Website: home-depot
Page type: customer-info-address
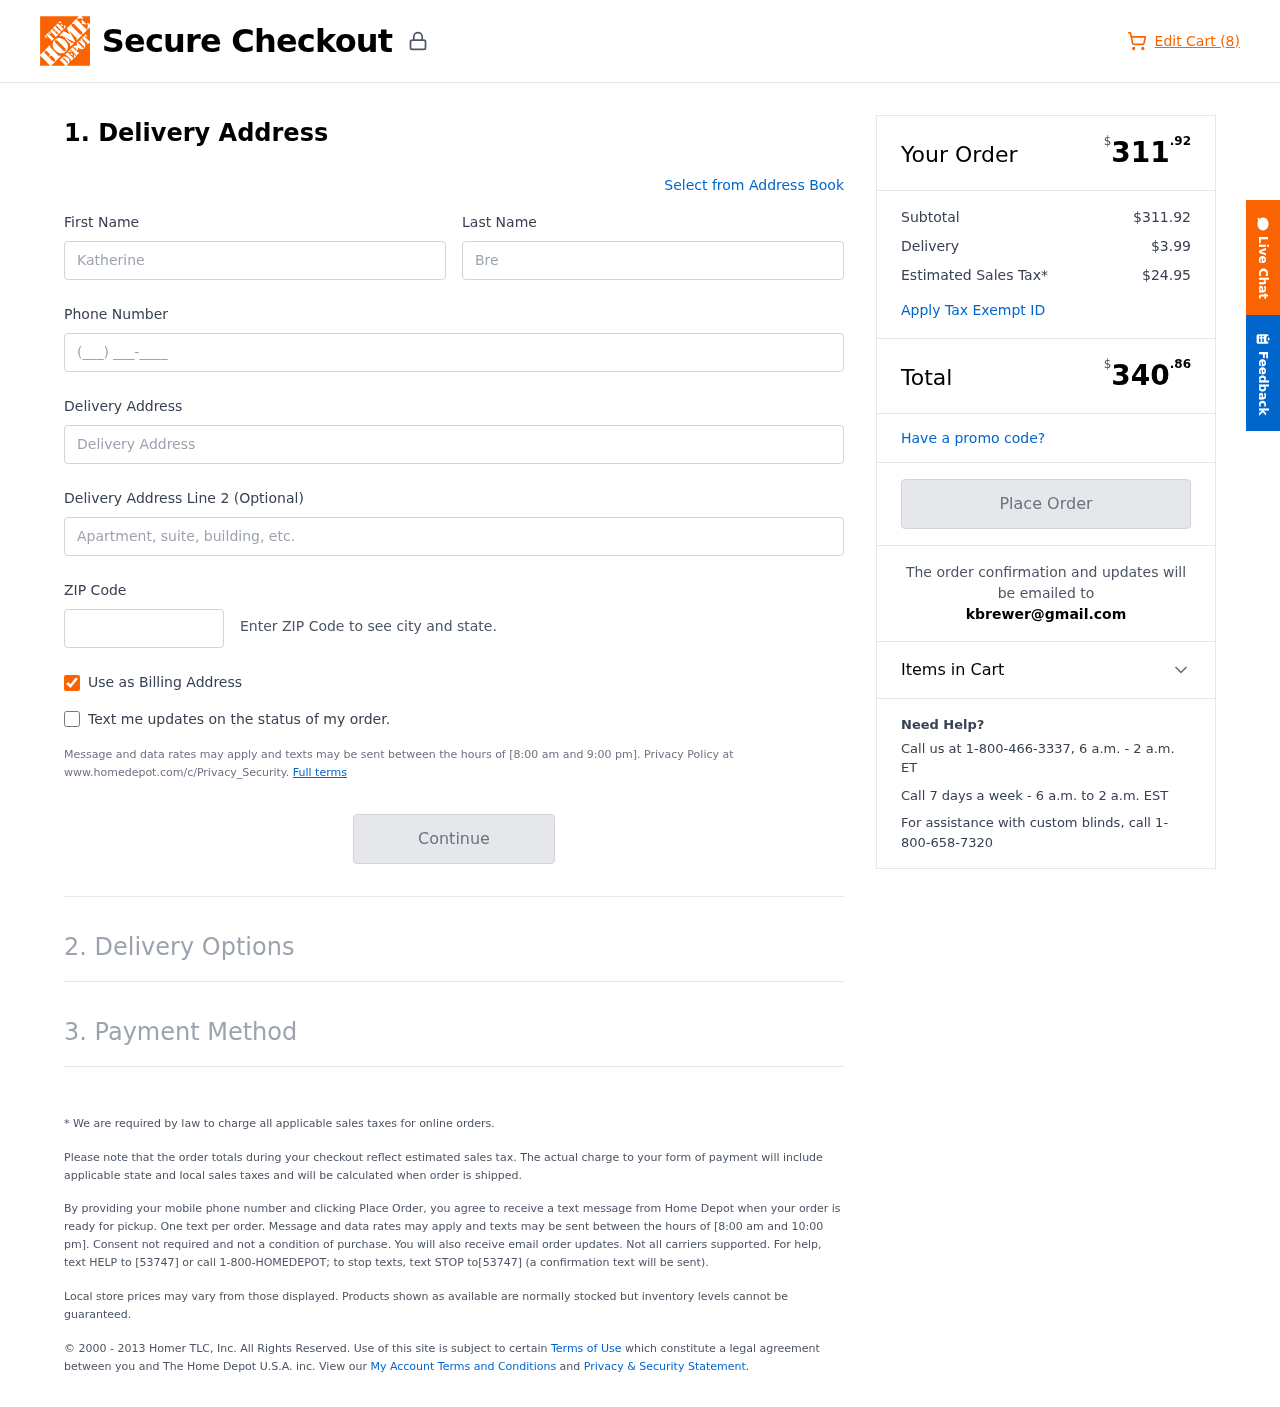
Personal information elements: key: PII_EMAIL
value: kbrewer@gmail.com
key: PII_FIRSTNAME
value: Katherine
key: PII_LASTNAME
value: Brewer
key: PII_PHONE
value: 3215965866
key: PII_POSTCODE
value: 40927
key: PII_STREET
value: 4985 Christine Views
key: PII_STREET2
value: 7211 Anderson Crossroad Apt. 239
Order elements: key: ORDER_NUM_ITEMS
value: Edit Cart (8)
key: ORDER_SUBTOTAL_HEADER
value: $311.92
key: ORDER_SUBTOTAL
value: $311.92
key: ORDER_SHIPPING_COST
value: $3.99
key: ORDER_TAX
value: $24.95
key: ORDER_TOTAL2
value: $340.86